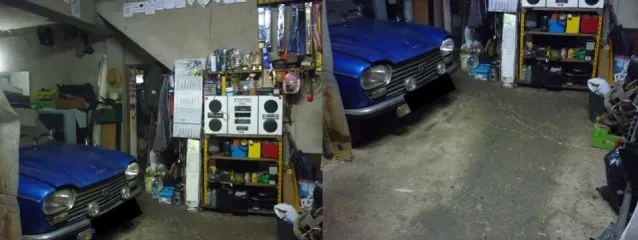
Patient's house after medical treatment. Photo was taken and provided by the patient. Consent for publication was obtained.
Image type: medical_photograph (skin_photograph)